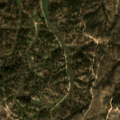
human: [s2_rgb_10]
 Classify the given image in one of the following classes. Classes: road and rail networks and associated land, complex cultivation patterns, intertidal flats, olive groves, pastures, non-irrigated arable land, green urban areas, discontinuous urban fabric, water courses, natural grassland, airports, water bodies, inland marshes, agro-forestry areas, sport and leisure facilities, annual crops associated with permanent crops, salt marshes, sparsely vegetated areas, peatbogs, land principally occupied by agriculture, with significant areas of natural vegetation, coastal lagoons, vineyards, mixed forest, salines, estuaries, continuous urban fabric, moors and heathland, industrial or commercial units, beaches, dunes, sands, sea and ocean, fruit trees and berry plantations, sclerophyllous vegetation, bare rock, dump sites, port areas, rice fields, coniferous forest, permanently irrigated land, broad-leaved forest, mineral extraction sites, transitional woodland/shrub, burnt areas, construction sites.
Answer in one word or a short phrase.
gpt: agro-forestry areas, broad-leaved forest, transitional woodland/shrub